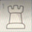
Piece: wR